Question: I'd like to automate putting a jTextField next to an ImageIcon on the same row basically, for as many rows as I'd like.
I need to do this process depending on how many images I provided as input that's why a manual solution doesn't work for me.
This is an example of what I'd like it to look like. As you can see, an image with a text field next to it for as many rows as I need:

i am working with Java Swing
here is what i tried now in this exemple :
'''
public class ImageTextModel {
private final List<ImageText> images;
public ImageTextModel() {
this.images = new ArrayList<>();
// This is where you would read the OCR images and OCR text from your
// file system and add the information to the List. I generated OCR images to
// make the GUI look more realistic.
/*
String name = "John Smith";
images.add(new ImageText(createBufferedImage(name), name));
name = "George Washington";
images.add(new ImageText(createBufferedImage(name), name));
name = "John Adams";
images.add(new ImageText(createBufferedImage(name), name));
name = "Thomas Jefferson";
images.add(new ImageText(createBufferedImage(name), name));
*/
String path = "C:\Users\ibrahim\Desktop\MARKS";
File folder = new File(path);
File[] listOfFiles = folder.listFiles();
DefaultListModel listModel = new DefaultListModel();
int count = 0;
for (int i = 0; i < listOfFiles.length; i++) {
System.out.println("check path" + listOfFiles[i]);
String name = listOfFiles[i].toString();
// load only png
if (name.endsWith("png")) {
images.add(new ImageText(createBufferedImage(name), name));
}
} }
'''
and this is the <URL> it shows me path of image not the image
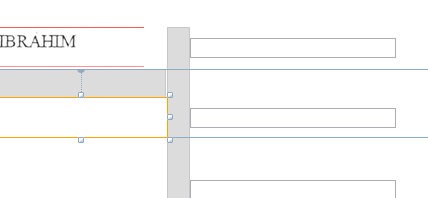
Answer: # Introduction
Here's the GUI I came up with.
<URL>
To use this GUI, you would select the first row that you want to correct with the mouse, and type the corrected text into the row.
Press the Enter key to put your cursor on the next row. You can skip a row by pressing the Enter key without typing anything.
When you've made all the corrections, left-click on the Save Corrections button.
# Explanation
When I create a Swing GUI, I use the <URL> pattern. This pattern allows me to separate my concerns and focus on one part of the GUI at a time.
Using Java Swing, the MVC pattern is implemented this way:
1. The view reads information from the model.
2. The view does not update the model.
3. The controller updates the model and repaints / revalidates the view.
There's usually not one controller class to "rule them all". Each 'ActionListener' acts as an independent controller.
For this project, I created two model classes, a view class, a 'JTable' cell renderer class, and one controller class.
## Model
I created two model classes. The 'ImageText' class holds an OCR image, the OCR text, and the corrected text. This keeps the corrections separate and allows easier verification of the correctness of the code.
The 'ImageTextModel' class holds a 'java.util.List' of 'ImageText' instances. Since you didn't provide any OCR image examples, I created some from the text. This is where you would read the OCR images and the OCR text and put the values into the 'List'.
## View
I started the Swing application with a call to the 'SwingUtilities' 'invokeLater' method. This method ensures that all Swing components are created and executed on the <URL>.
I created one 'JFrame' and two 'JPanels'. The 'JFrame' methods must be executed in a specific order. This is the order I use for all my Swing applications.
The upper 'JPanel' holds the 'JTable'. The lower 'JPanel' holds the 'JButton'. The 'ImageCellRenderer' class allows me to display the 'BufferedImage' in the 'JTable'.
I use <URL> to create the 'JPanels' and pack the 'JFrame'. This allows the layout managers to place the Swing components and make the 'JFrame' as small as possible.
## Controller
The 'ButtonListener' class prints the corrected text. Here's where you would write the corrected OCR text to your file system.
# Code
Here's the complete runnable code. I made all the classes inner classes so I could post the code as one block.
'''
import java.awt.BorderLayout;
import java.awt.Color;
import java.awt.Component;
import java.awt.Dimension;
import java.awt.FlowLayout;
import java.awt.Font;
import java.awt.FontMetrics;
import java.awt.Graphics2D;
import java.awt.event.ActionEvent;
import java.awt.event.ActionListener;
import java.awt.geom.Rectangle2D;
import java.awt.image.BufferedImage;
import java.util.ArrayList;
import java.util.List;
import javax.swing.BorderFactory;
import javax.swing.ImageIcon;
import javax.swing.JButton;
import javax.swing.JFrame;
import javax.swing.JLabel;
import javax.swing.JPanel;
import javax.swing.JScrollPane;
import javax.swing.JTable;
import javax.swing.SwingUtilities;
import javax.swing.table.DefaultTableModel;
import javax.swing.table.TableCellRenderer;
public class ImageTextGUI implements Runnable {
public static void main(String[] args) {
SwingUtilities.invokeLater(new ImageTextGUI());
}
private final OCRTableModel tableModel;
private final ImageTextModel model;
public ImageTextGUI() {
this.tableModel = new OCRTableModel();
this.model = new ImageTextModel();
}
@Override
public void run() {
JFrame frame = new JFrame("Image Text GUI");
frame.setDefaultCloseOperation(JFrame.EXIT_ON_CLOSE);
frame.add(createJTablePanel(), BorderLayout.CENTER);
frame.add(createButtonPanel(), BorderLayout.AFTER_LAST_LINE);
frame.pack();
frame.setLocationByPlatform(true);
frame.setVisible(true);
}
private JPanel createJTablePanel() {
JPanel panel = new JPanel(new BorderLayout());
panel.setBorder(BorderFactory.createEmptyBorder(5, 5, 5, 5));
tableModel.addColumn("OCR Image");
tableModel.addColumn("OCR Text");
tableModel.addColumn("Corrected Text");
for (ImageText imageText : model.getImages()) {
Object[] object = new Object[3];
object[0] = imageText.getImage();
object[1] = imageText.getOcrText();
object[2] = imageText.getCorrectedText();
tableModel.addRow(object);
}
JTable table = new JTable(tableModel);
table.getColumnModel().getColumn(0).setPreferredWidth(220);
table.getColumnModel().getColumn(1).setPreferredWidth(200);
table.getColumnModel().getColumn(2).setPreferredWidth(200);
table.setDefaultRenderer(BufferedImage.class, new ImageRenderer());
table.setRowHeight(40);
JScrollPane scrollPane = new JScrollPane(table);
panel.add(scrollPane, BorderLayout.CENTER);
panel.setPreferredSize(new Dimension(670, panel.getPreferredSize().height));
return panel;
}
private JPanel createButtonPanel() {
JPanel panel = new JPanel(new FlowLayout());
panel.setBorder(BorderFactory.createEmptyBorder(5, 5, 5, 5));
JButton button = new JButton("Save Corrections");
button.addActionListener(new ButtonListener());
panel.add(button);
return panel;
}
public class OCRTableModel extends DefaultTableModel {
private static final long serialVersionUID = 1L;
@Override
public Class<?> getColumnClass(int columnIndex) {
if (columnIndex < 3) {
return getValueAt(0, columnIndex).getClass();
} else {
return JButton.class;
}
}
@Override
public boolean isCellEditable(int rowIndex, int columnIndex) {
return (columnIndex == 2);
}
}
public class ImageRenderer implements TableCellRenderer {
JPanel panel = new JPanel(new FlowLayout());
JLabel label = new JLabel();
@Override
public Component getTableCellRendererComponent(JTable table,
Object value, boolean isSelected, boolean hasFocus,
int row, int column) {
label.setIcon(new ImageIcon((BufferedImage) value));
panel.add(label);
return panel;
}
}
public class ButtonListener implements ActionListener {
@Override
public void actionPerformed(ActionEvent event) {
model.saveImages(tableModel);
}
}
public class ImageTextModel {
private final List<ImageText> images;
public ImageTextModel() {
this.images = new ArrayList<>();
// This is where you would read the OCR images and OCR text from your
// file system and add the information to the List. I generated OCR images to
// make the GUI look more realistic.
String name = "John Smith";
images.add(new ImageText(createBufferedImage(name), name));
name = "George Washington";
images.add(new ImageText(createBufferedImage(name), name));
name = "John Adams";
images.add(new ImageText(createBufferedImage(name), name));
name = "Thomas Jefferson";
images.add(new ImageText(createBufferedImage(name), name));
}
private BufferedImage createBufferedImage(String text) {
BufferedImage image = new BufferedImage(200, 30, BufferedImage.TYPE_INT_RGB);
Graphics2D g2d = (Graphics2D) image.getGraphics();
g2d.setColor(Color.WHITE);
g2d.fillRect(0, 0, image.getWidth(), image.getHeight());
g2d.setColor(Color.BLACK);
int pointSize = 20;
Font font = new Font("Arial", Font.BOLD, pointSize);
FontMetrics fm;
Rectangle2D r;
do {
g2d.setFont(font);
fm = g2d.getFontMetrics();
r = fm.getStringBounds(text, g2d);
pointSize -= 2;
font = font.deriveFont((float) pointSize);
} while (image.getWidth() < r.getWidth());
int x = (image.getWidth() - (int) r.getWidth()) / 2;
int y = (image.getHeight() - (int) r.getHeight()) / 2 + fm.getAscent();
g2d.drawString(text, x, y);
g2d.dispose();
return image;
}
public void saveImages(OCRTableModel tableModel) {
for (int row = 0; row < tableModel.getRowCount(); row++) {
String correctedText = (String) tableModel.getValueAt(row, 2);
System.out.println(correctedText);
// Here's where you would write the corrected text to a file
if (!correctedText.isBlank()) {
images.get(row).setCorrectedText(correctedText);
}
}
}
public List<ImageText> getImages() {
return images;
}
}
public class ImageText {
private final BufferedImage image;
private final String ocrText;
private String correctedText;
public ImageText(BufferedImage image, String ocrText) {
this.image = image;
this.ocrText = ocrText;
this.correctedText = "";
}
public String getCorrectedText() {
return correctedText;
}
public void setCorrectedText(String correctedText) {
this.correctedText = correctedText;
}
public String getOcrText() {
return ocrText;
}
public BufferedImage getImage() {
return image;
}
}
}
'''